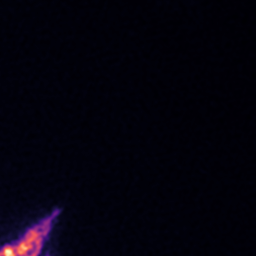
Label: Super-resolution ER image